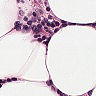
Metastatic tissue present: no